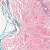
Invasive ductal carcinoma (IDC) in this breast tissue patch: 0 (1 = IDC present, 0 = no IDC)